Question: I'm building an app for Blackberry using the WebWorks sdk for OS 7 & earlier. I am also using the latest Cordova/PhoneGap framework (2.8). Lastly, I am making use of the Lungo.js mobile framework for html developement.
The problem I have is a display issue. Upon deployment in the simulator, only part of the app appears at the top of the screen, roughly 5px in height.I have attached a screenshot of what is happening.
I am wondering if it is a viewport issue. Here's a snippet of html code...
'''
<meta name="viewport" content="initial-scale=1.0, maximum-scale=1.0, user-scalable=no"/>
'''
Is there something else I have left out or need to add?
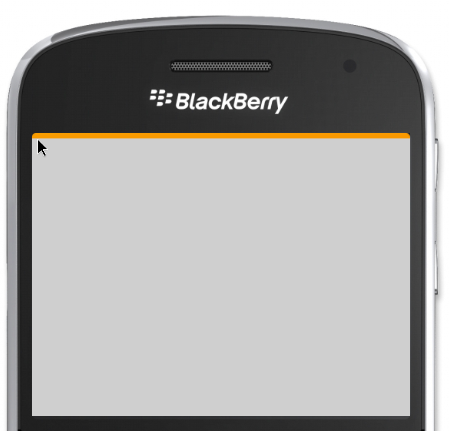
Answer: clear your cache in the simulator